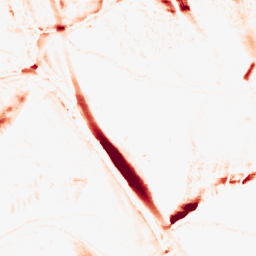
Category: morphological
Decomposition family: morphological_ellipse
Decomposition parameters: operation: opening
width: 10
height: 30
Upsampling method: bilinear
Upsampling parameters: scale: 2
Upsampling scale: 2